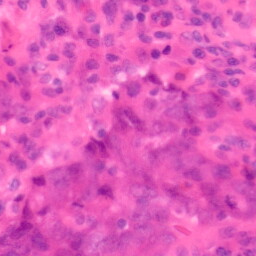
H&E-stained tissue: Colon